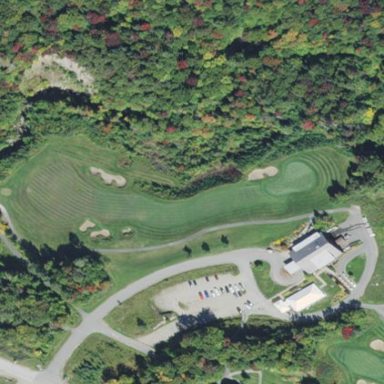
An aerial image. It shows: Rough area in golf course.